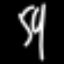
Label: squiggle